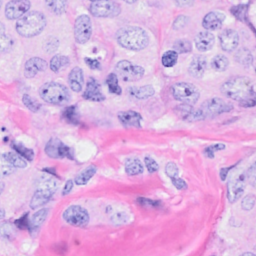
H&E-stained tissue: Breast